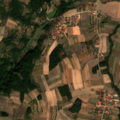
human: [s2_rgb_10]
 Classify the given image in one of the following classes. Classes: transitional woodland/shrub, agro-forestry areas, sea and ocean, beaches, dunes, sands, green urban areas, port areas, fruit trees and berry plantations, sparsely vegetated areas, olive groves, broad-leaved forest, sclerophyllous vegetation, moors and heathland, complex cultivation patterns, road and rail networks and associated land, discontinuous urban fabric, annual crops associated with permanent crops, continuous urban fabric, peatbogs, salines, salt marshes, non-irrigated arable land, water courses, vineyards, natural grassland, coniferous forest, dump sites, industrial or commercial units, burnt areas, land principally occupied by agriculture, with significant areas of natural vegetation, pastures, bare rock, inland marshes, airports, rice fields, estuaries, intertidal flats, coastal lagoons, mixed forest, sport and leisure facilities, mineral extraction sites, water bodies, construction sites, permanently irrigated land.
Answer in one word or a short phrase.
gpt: non-irrigated arable land, complex cultivation patterns, land principally occupied by agriculture, with significant areas of natural vegetation, broad-leaved forest